Question: I'm working on this kind of data structure :

Now, say I have to search for products that are < 90 EUR, it should only returns the product "item2". On the other hand, if I search for products that are == 100 EUR, I should only returns the product "item1".
I have 60 000 products and 16 currencies, so I just can't convert all products in all currencies on a daily basis (as the currency rates updates daily) only to be able to perform this search.
I have 2 questions :
- is this use case a good fit for a Postgres function ? Is there any other good and sustainable solution if not ?- if a postgres function is the solution. Given that I'm using Ruby on Rails (4.2) and the search requests (on products sizes, colors etc...) are chained using ActiveRecord : is the call to the DB function still chainable and usable in AR ?
Thanks for your help
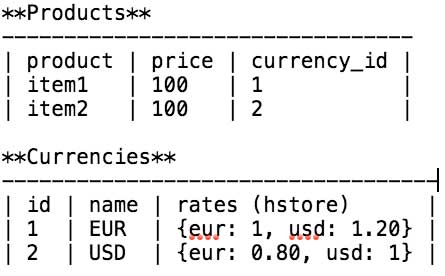
Answer: For the record, I ended up creating a new column "price_eur" in the "products" table where I convert each price to EUR whatever is the original currency. Doing so I can perform a consistent search based on this price_eur column.
I just wanted to know if there was an alternative solution but looks like there is no other simple way...